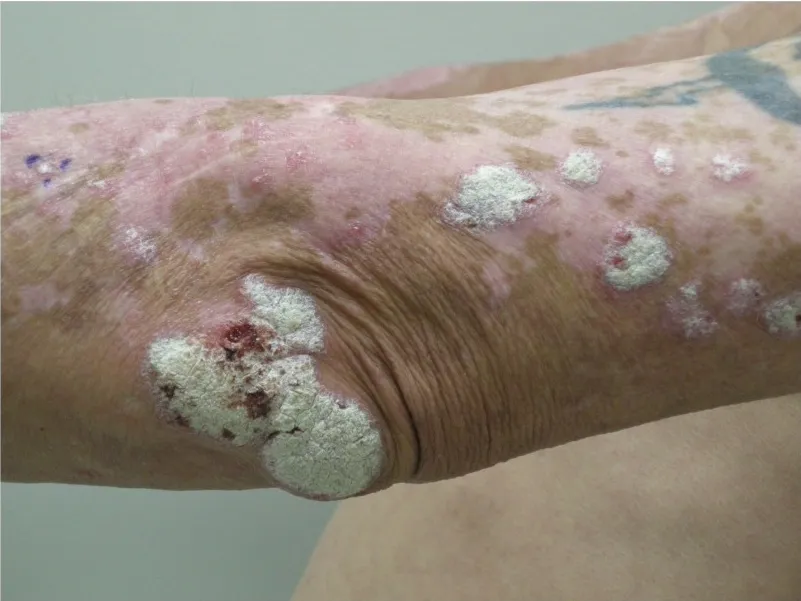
Clinical photo of hypertrophic lupus erythematosus. . Hypertrophic lupus erythematosus presenting as a verrucous plaque on the patient's elbow.
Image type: medical_photograph (skin_photograph)